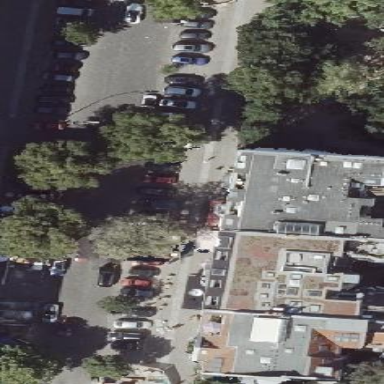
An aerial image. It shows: Street side parking area with designated parking lane.